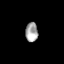
Tissue: prostate
Cell type: Myeloid cells
Senescence score: 0.7048
Nuclear area (px): 230
Mean DAPI intensity: 170.196